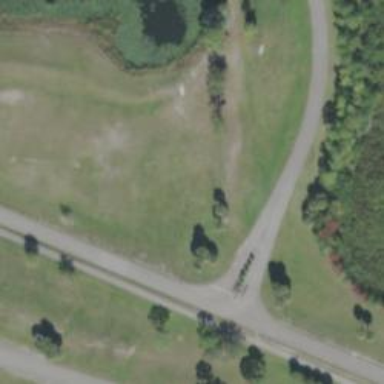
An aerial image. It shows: Disc golf hole.